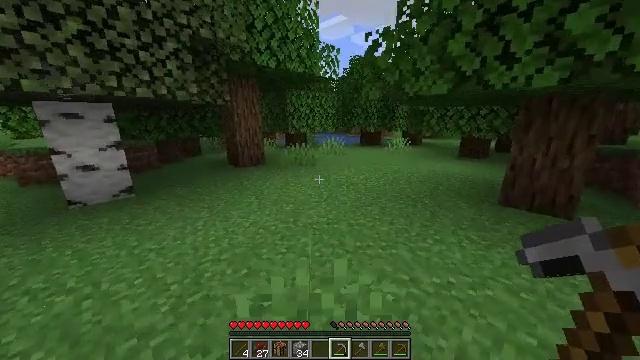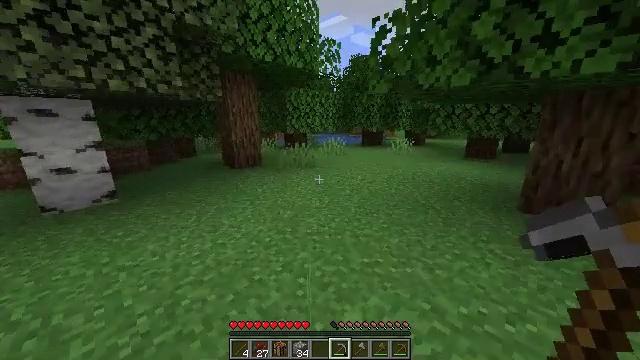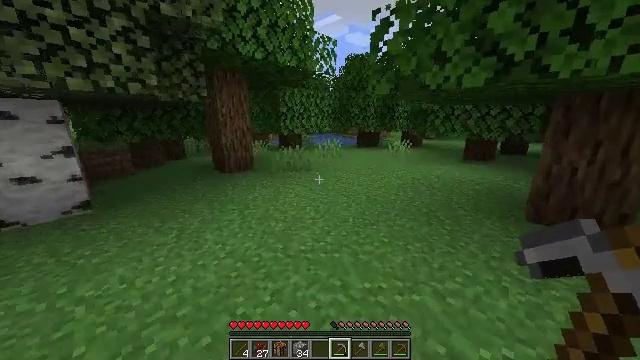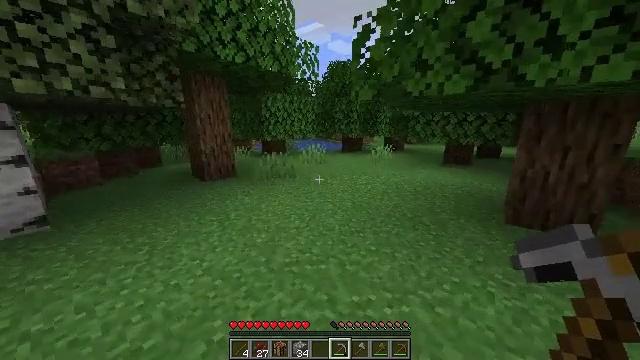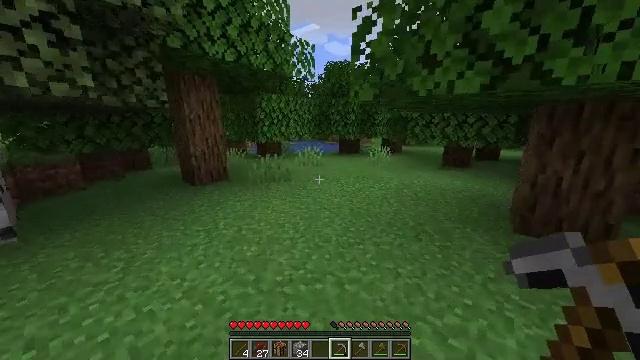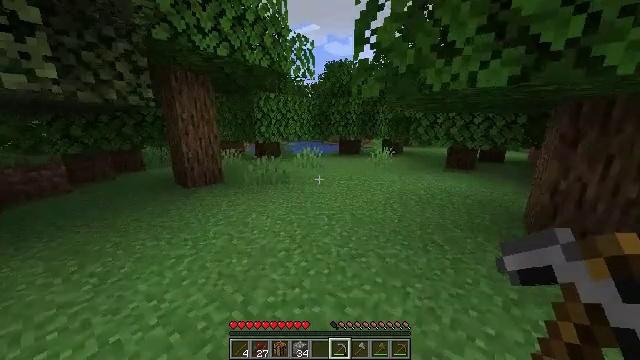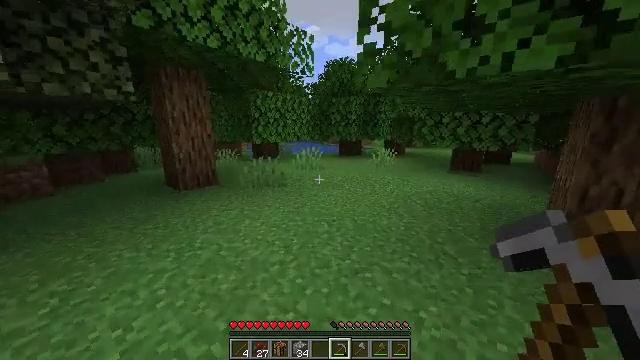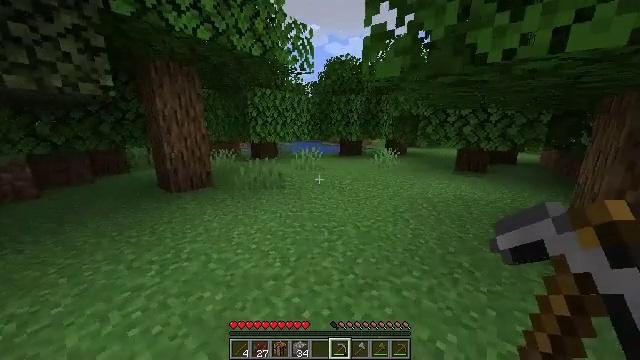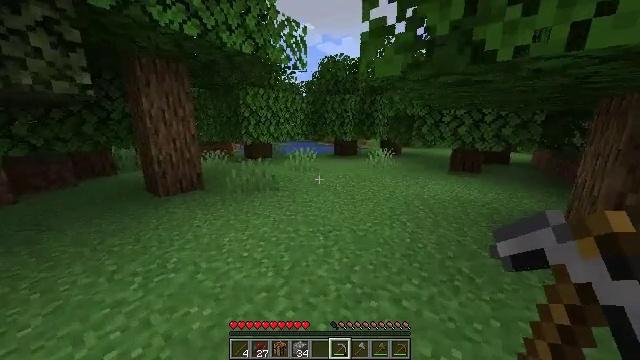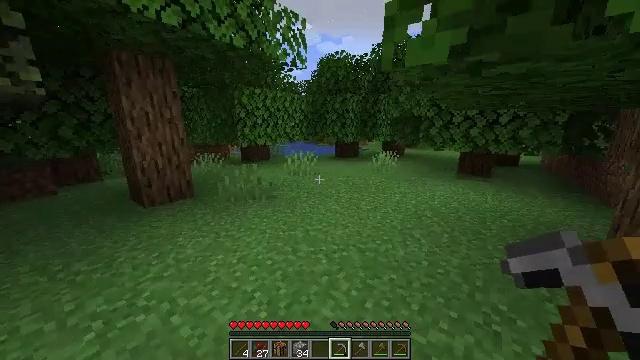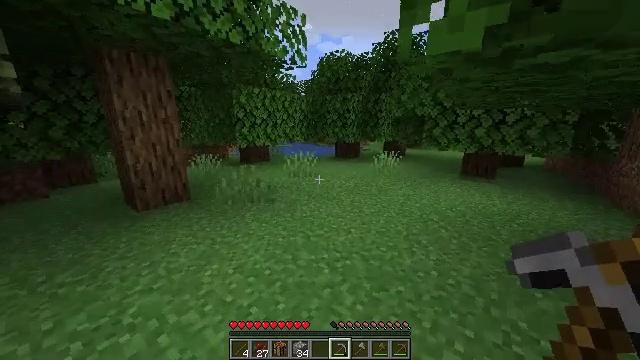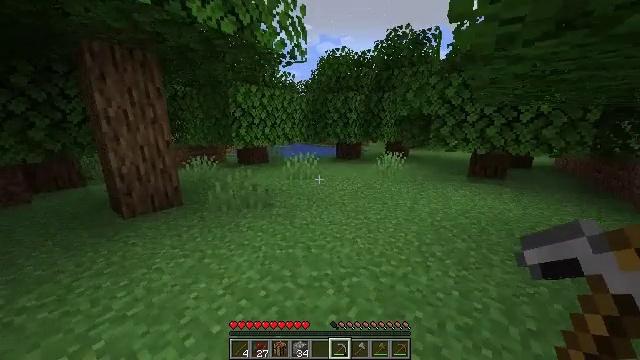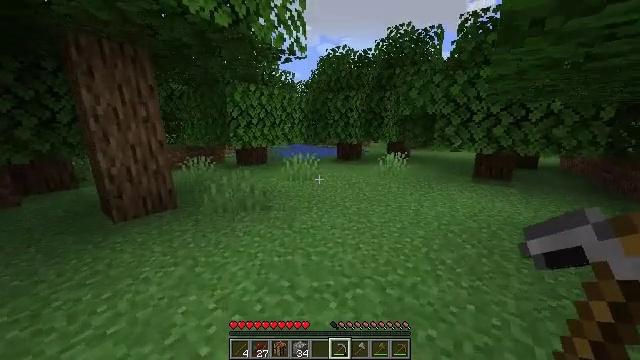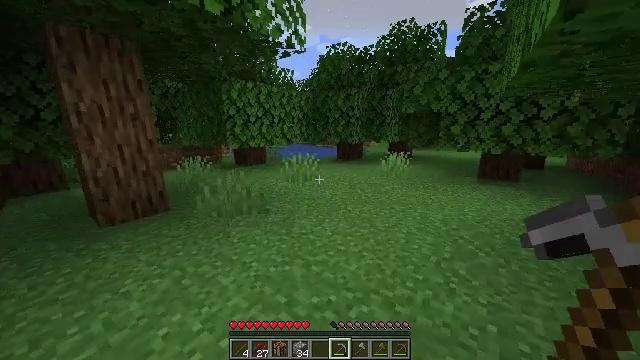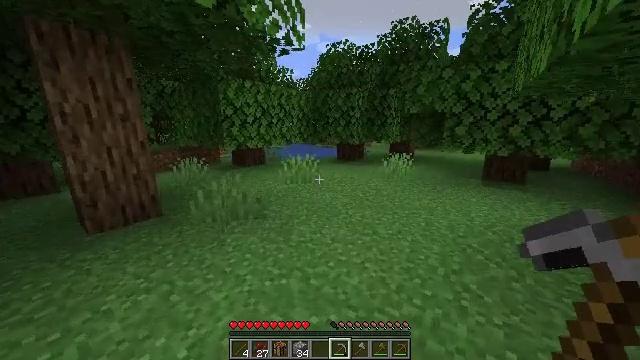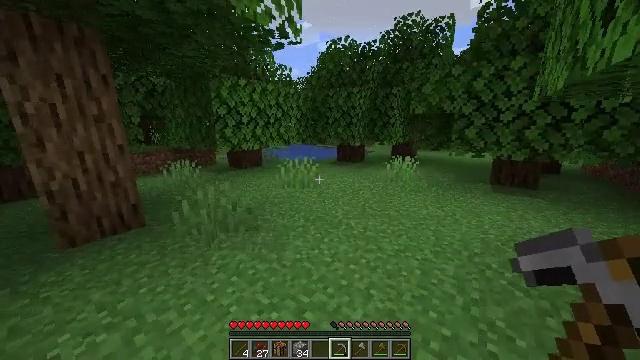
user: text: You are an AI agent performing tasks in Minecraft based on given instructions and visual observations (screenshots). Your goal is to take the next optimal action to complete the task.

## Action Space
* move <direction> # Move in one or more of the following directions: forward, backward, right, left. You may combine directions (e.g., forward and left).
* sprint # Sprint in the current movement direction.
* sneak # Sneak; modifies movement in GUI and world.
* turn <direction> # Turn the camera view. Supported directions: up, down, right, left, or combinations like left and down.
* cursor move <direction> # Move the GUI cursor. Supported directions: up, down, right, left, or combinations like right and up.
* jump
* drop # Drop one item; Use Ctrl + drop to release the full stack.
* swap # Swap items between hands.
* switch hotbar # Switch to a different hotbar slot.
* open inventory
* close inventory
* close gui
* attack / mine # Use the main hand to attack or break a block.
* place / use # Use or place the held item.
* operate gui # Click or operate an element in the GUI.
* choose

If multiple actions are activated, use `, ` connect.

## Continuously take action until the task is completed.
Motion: motion action
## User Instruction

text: Gather poppy from the ground.
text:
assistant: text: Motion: move forward
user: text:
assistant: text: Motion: move forward, turn right
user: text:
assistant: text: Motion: move forward, turn right and up
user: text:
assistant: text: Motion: move forward
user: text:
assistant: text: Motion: move forward
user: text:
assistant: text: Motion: move forward
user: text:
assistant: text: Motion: move forward
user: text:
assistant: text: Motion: move forward, turn right
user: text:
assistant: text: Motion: move forward
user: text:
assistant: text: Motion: move forward
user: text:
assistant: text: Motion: move forward
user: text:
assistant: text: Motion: move forward
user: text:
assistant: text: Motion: move forward
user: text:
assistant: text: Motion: move forward
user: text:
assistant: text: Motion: move forward
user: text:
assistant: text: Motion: move forward
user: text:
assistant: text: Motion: move forward
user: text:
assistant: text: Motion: move forward
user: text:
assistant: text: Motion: move forward
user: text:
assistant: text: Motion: move forward
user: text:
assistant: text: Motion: move forward, turn right
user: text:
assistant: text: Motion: move forward, turn right
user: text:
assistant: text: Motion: move forward, turn right
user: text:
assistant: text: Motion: move forward, turn right
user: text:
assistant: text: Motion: move forward, turn right
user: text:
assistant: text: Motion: move forward, turn right
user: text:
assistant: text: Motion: move forward, turn right
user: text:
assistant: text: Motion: move forward
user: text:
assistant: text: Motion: move forward
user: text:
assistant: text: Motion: move forward